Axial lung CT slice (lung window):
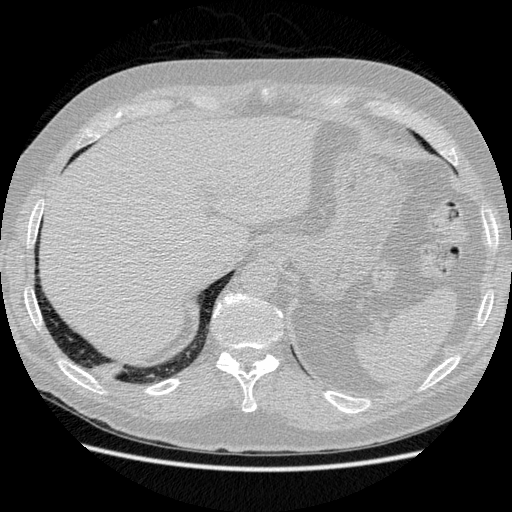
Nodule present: no